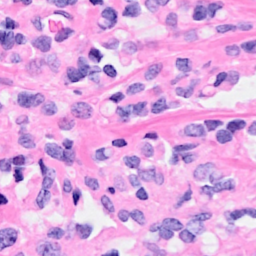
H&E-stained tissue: Breast